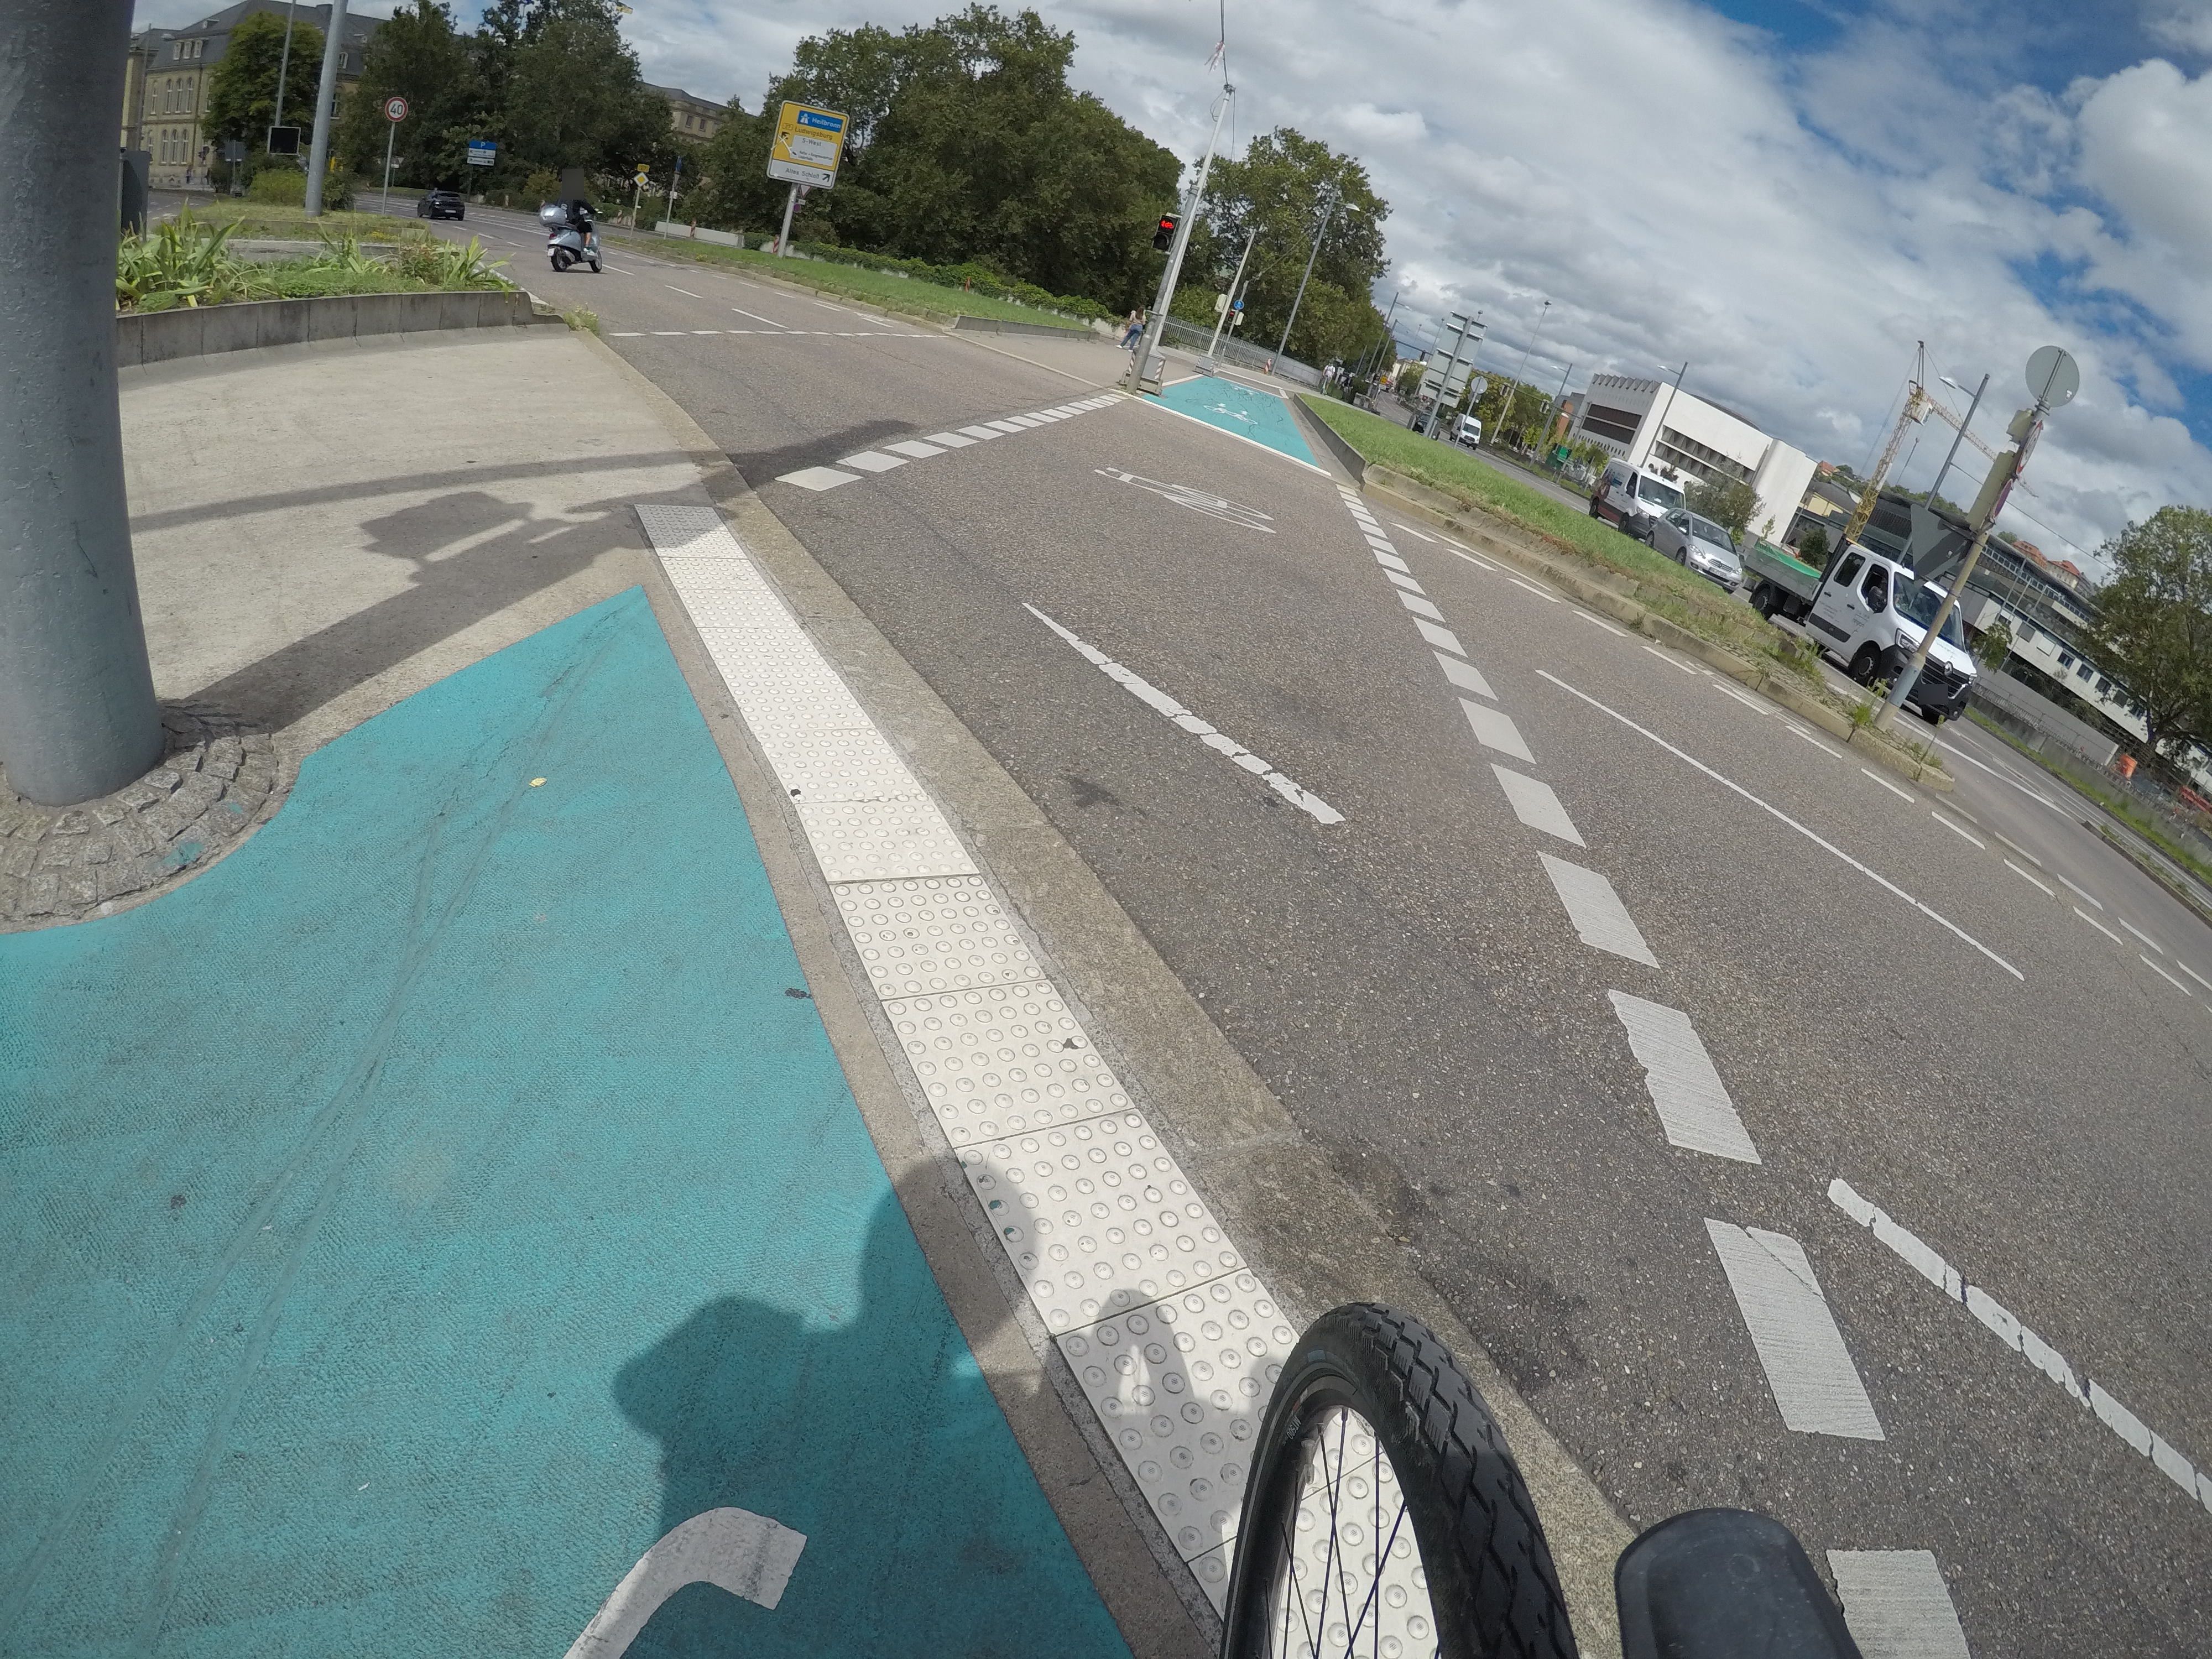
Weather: cloudy
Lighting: day
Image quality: good
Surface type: cycling surface
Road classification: primary_link
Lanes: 2
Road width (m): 6
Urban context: urban centre
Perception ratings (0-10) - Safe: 6.94, Lively: 6.33, Beautiful: 3.51, Boring: 1.45, Depressing: 2.09, Wealthy: 2.62